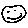
Label: smiley face